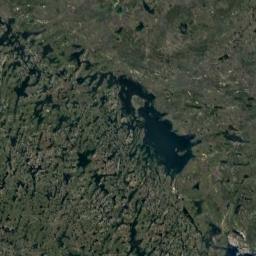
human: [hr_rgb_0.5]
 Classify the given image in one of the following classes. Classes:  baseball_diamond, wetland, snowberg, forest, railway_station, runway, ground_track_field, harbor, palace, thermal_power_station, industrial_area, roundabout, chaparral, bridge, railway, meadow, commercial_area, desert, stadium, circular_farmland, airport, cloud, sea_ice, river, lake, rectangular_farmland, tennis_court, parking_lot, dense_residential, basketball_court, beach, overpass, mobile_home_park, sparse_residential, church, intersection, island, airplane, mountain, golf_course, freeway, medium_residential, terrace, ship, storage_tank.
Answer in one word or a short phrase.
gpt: wetland